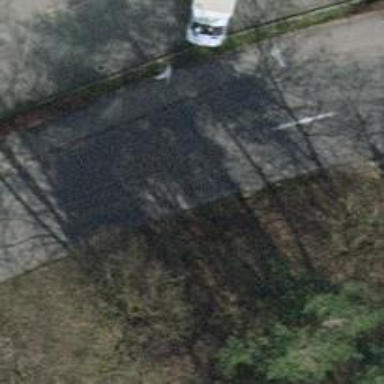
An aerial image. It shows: Tertiary road with asphalt surface. There is separate sidewalk along the road.